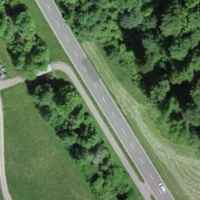
EUNIS habitat code: 24
Species observed at this site:
Geum rivale